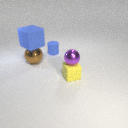
large brown metal sphere in front of small blue rubber cylinder